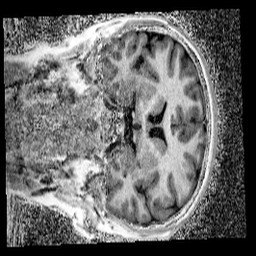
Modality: UNIT1_denoised
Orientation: coronal
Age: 11
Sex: male
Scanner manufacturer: siemens
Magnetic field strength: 3 T
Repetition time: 4 s
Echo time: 0.00299 s